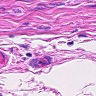
Metastatic tissue present: no